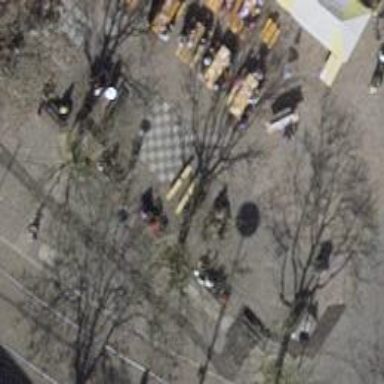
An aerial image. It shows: Bench for seating.